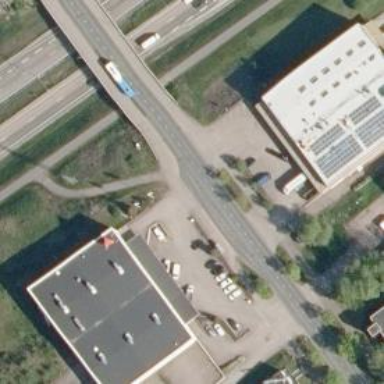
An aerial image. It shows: Industrial building.